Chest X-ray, PA view. Patient: 56 years old, sex F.
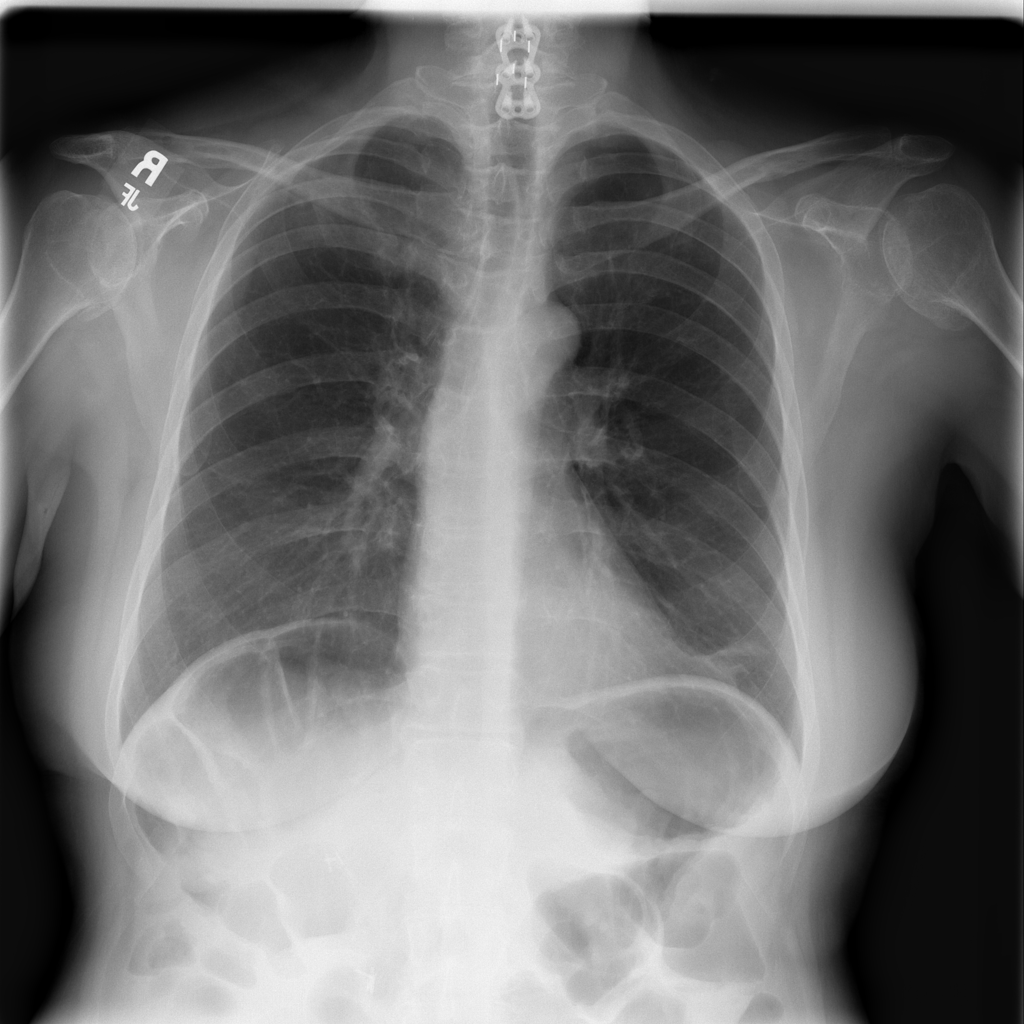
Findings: Atelectasis, Pneumonia